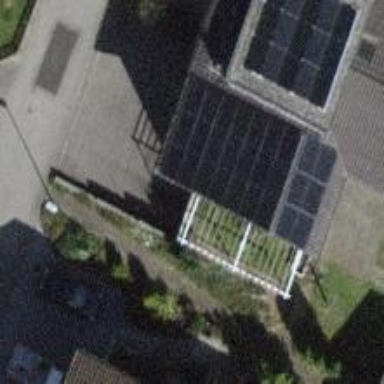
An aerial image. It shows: Solar power generator using photovoltaic method with solar photovoltaic panel types.